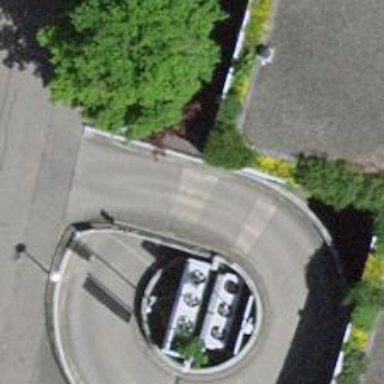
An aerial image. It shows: Concrete parking aisle under tunnel.